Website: crate-barrel
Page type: delivery-shipping
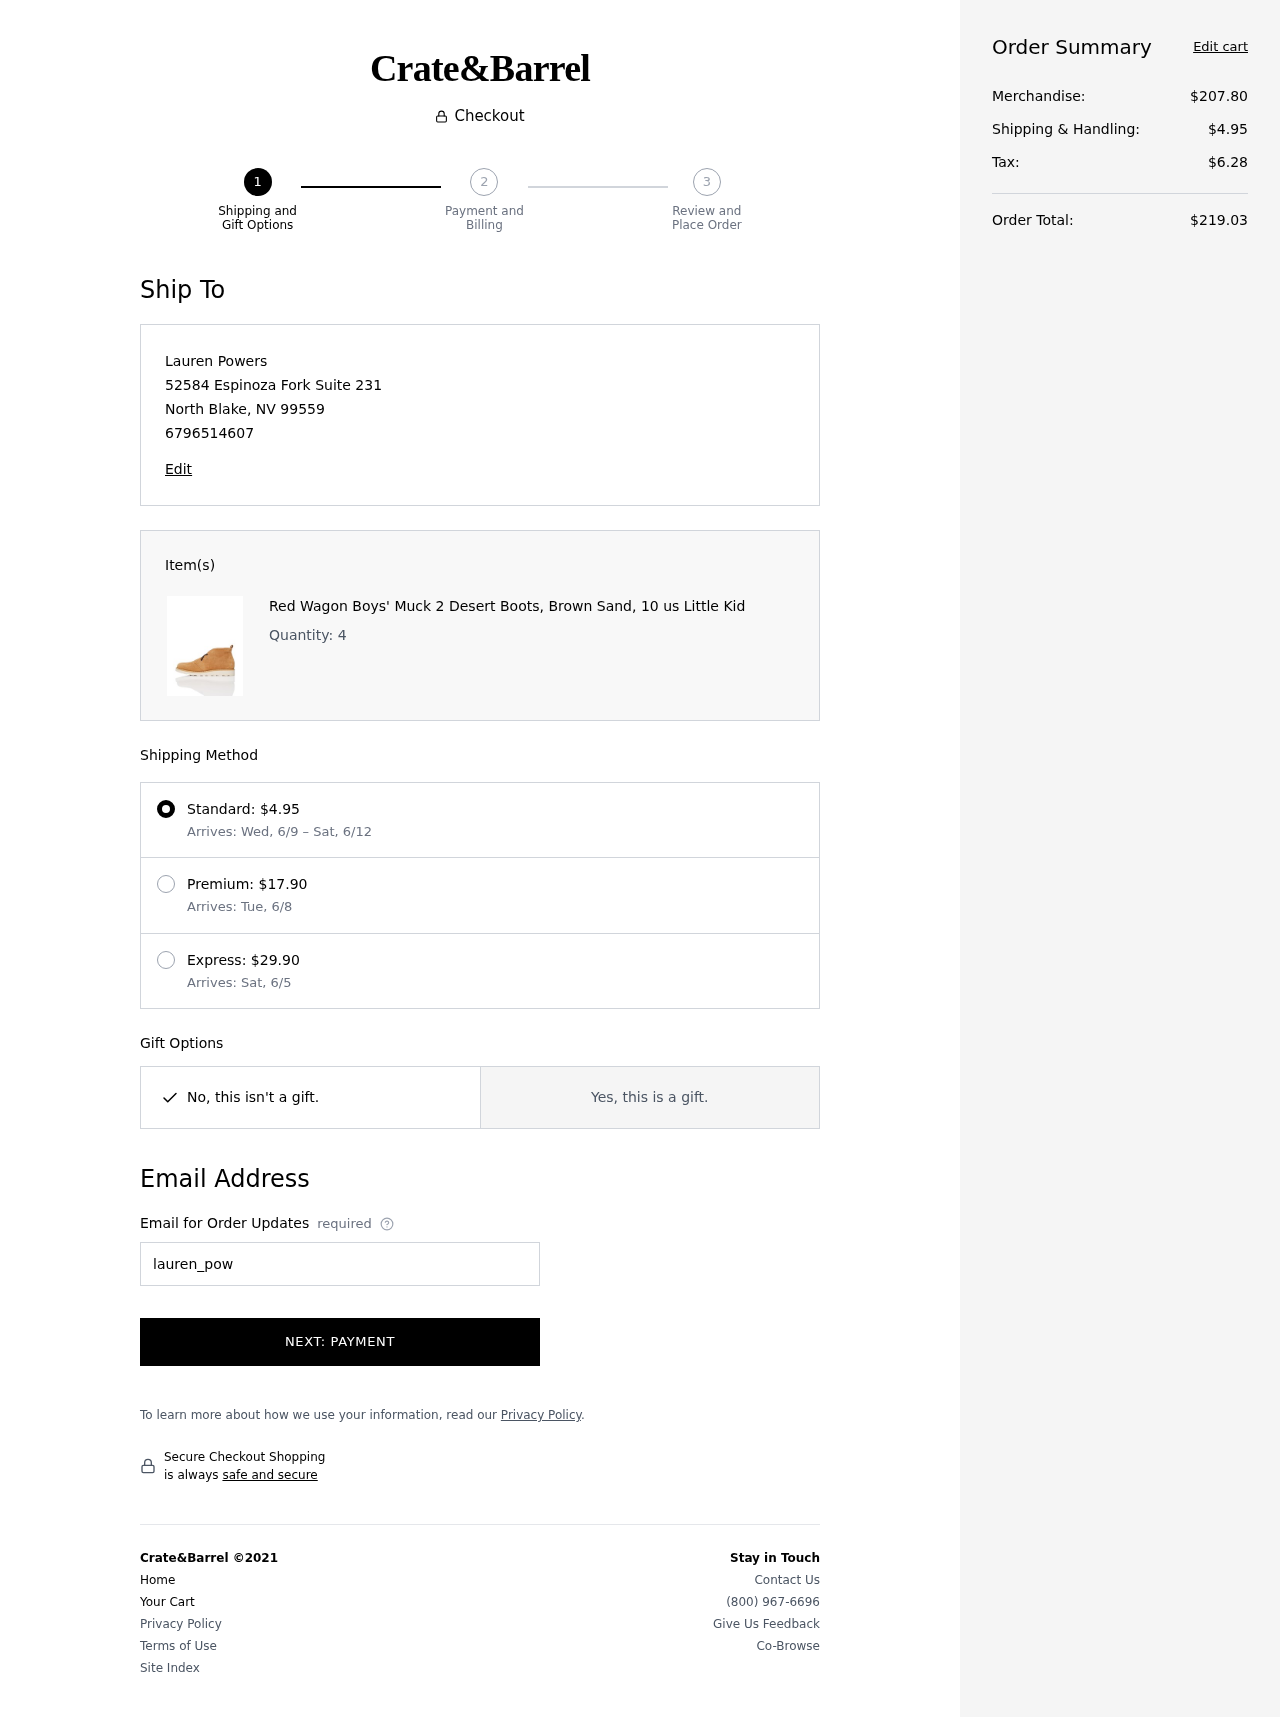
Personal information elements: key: PII_CITY
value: North Blake
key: PII_EMAIL
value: lauren_powers@hotmail.com
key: PII_FULLNAME
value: Lauren Powers
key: PII_PHONE
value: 6796514607
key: PII_POSTCODE
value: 99559
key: PII_STATE_ABBR
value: NV
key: PII_STREET
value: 52584 Espinoza Fork Suite 231
Product elements: key: PRODUCT1_NAME
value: Red Wagon Boys' Muck 2 Desert Boots, Brown Sand, 10 us Little Kid
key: PRODUCT1_QUANTITY
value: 4
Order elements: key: ORDER_SHIPPING_COST
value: $4.95
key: ORDER_SHIPPING_DATE
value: Wed, 6/9
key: ORDER_DELIVERY_DATE
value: Sat, 6/12
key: ORDER_SHIPPING_COST2
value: $17.90
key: ORDER_DELIVERY_DATE2
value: Arrives: Tue, 6/8
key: ORDER_SHIPPING_COST3
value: $29.90
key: ORDER_DELIVERY_DATE3
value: Arrives: Sat, 6/5
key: ORDER_SUBTOTAL
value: $207.80
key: ORDER_TAX
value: $6.28
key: ORDER_TOTAL
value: $219.03